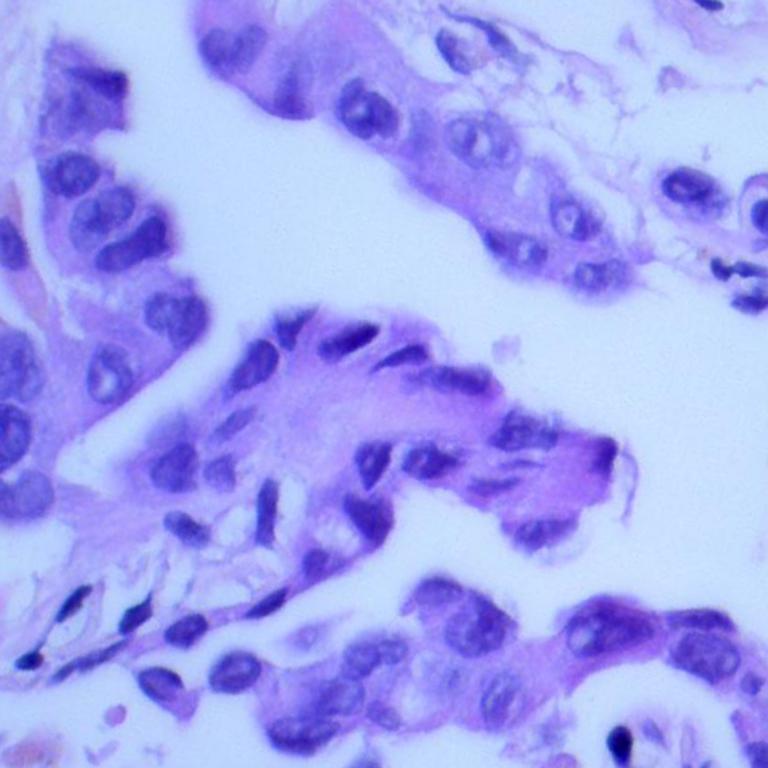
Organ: lung
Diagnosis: adenocarcinomas